Interaction volume radius: 5 \u00c5
Interaction volume height: 10 \u00c5
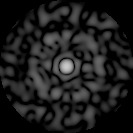
Disorder parameter: 0.8648